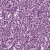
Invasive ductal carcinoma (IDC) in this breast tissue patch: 1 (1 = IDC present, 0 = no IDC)